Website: lowes
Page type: account-selection
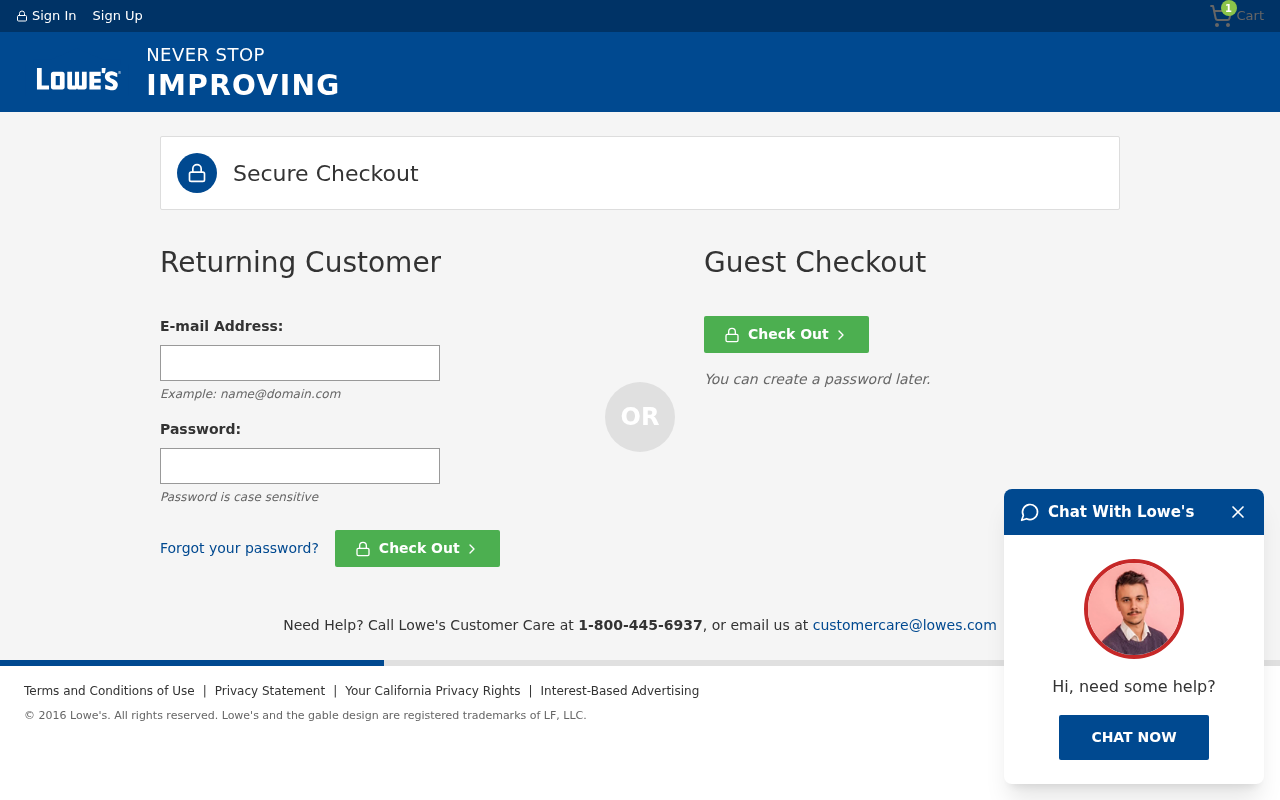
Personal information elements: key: PII_LOGIN_USERNAME
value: kflowers244
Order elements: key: ORDER_NUM_ITEMS
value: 1